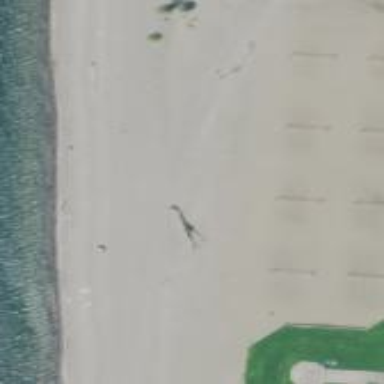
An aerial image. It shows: Sandy pitch for beach volleyball.